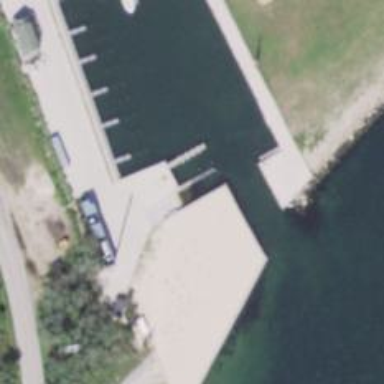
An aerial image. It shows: Slipway on leisure land.